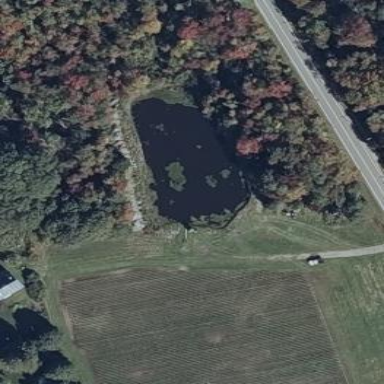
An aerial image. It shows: Peaceful pond surrounded by nature.